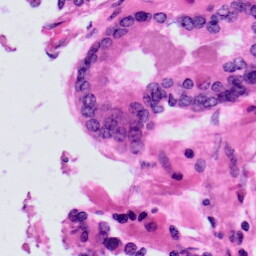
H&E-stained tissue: Prostate